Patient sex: M
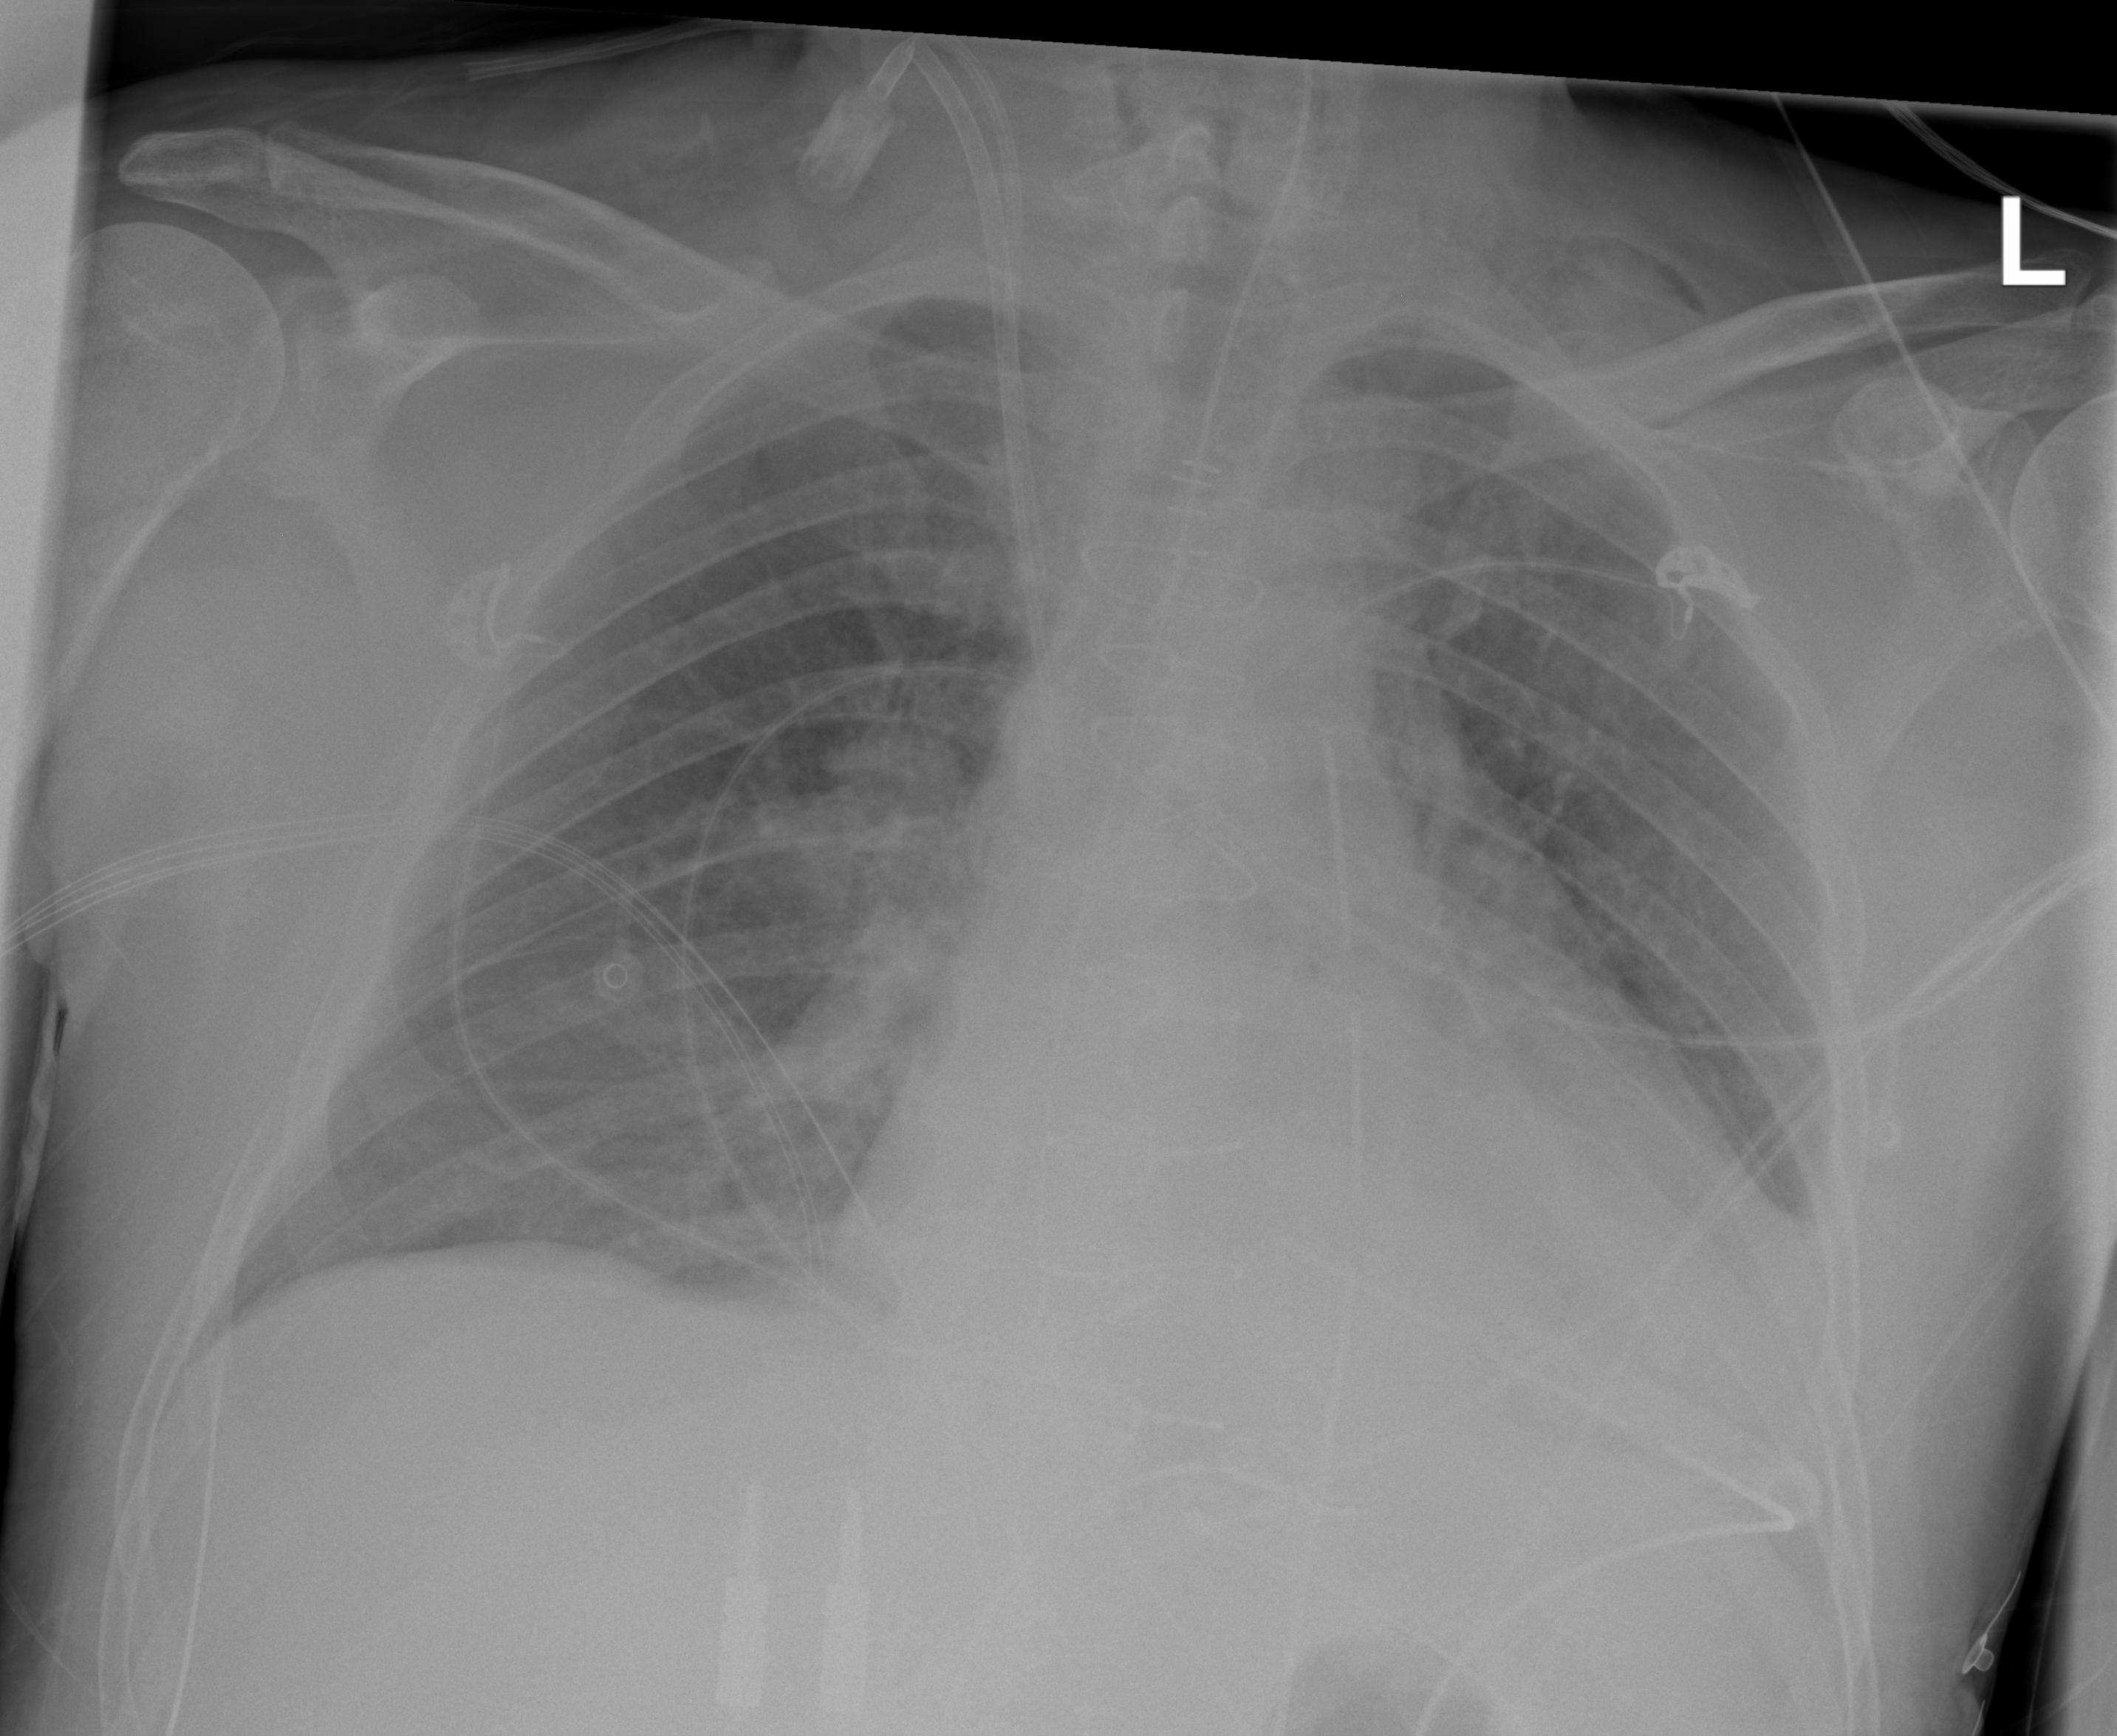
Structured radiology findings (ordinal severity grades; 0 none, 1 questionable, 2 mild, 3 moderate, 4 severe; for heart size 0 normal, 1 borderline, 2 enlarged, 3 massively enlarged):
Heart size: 2
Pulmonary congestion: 0
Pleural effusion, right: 0
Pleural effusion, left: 2
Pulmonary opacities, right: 0
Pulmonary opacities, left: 0
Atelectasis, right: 2
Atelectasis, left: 2